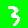
Digit: 3